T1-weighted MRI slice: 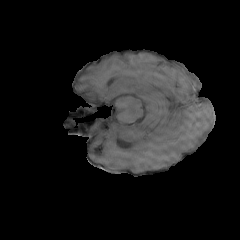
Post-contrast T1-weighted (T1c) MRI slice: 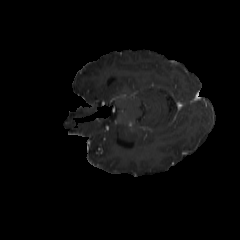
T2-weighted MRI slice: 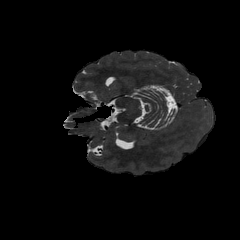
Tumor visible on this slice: no